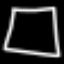
Label: square